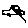
Label: car